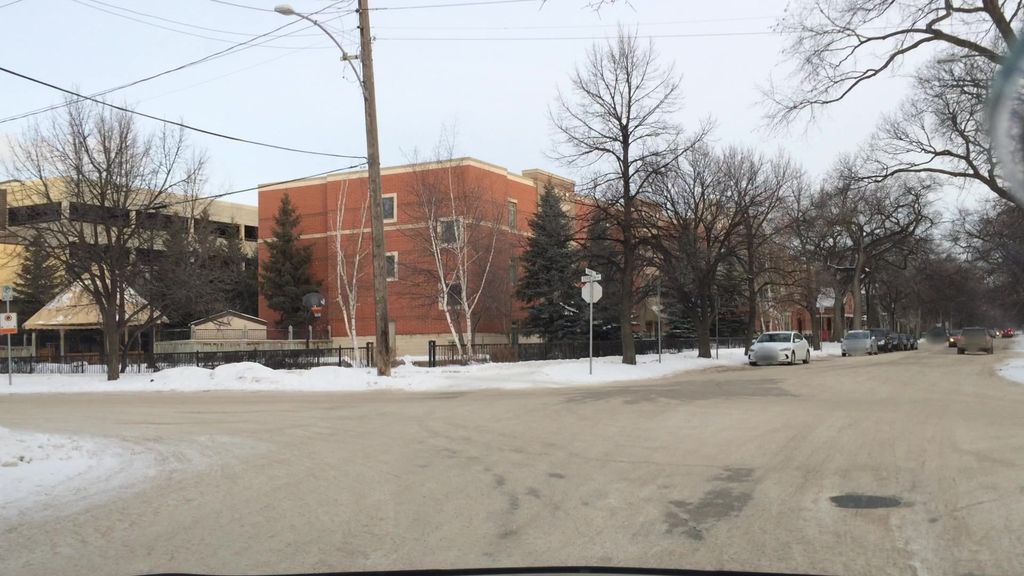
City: winnipeg